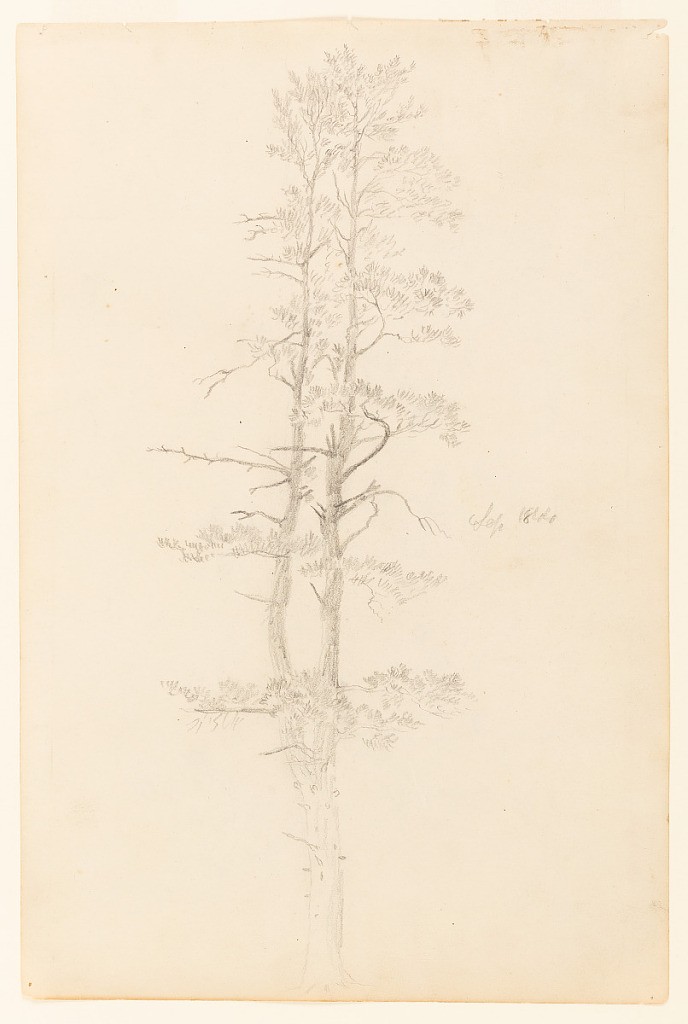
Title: Evergreen Tree, Catskill, New York
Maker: Frederic Edwin Church, American, 1826–1900
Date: September and July 1844
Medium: Graphite on off-white wove paper; verso: graphite
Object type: Drawing
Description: Botanical sketch showing an isolated view of an evergreen tree with a forked trunk in Catskill, New York. The tree rises along the composition's central vertical axis. Generally speaking, its branches are evenly spaced as they go up.

Verso: Landscape sketch showing a loosely rendered view of a rudimentary wooden bridge crossing a stream in Catskill, New York. In the foreground at lower left, the plank bridge extends obliquely to the left as it spans the stream below, which curves around a group of trees at right. Trees and leaves throughout are loosely articulated.